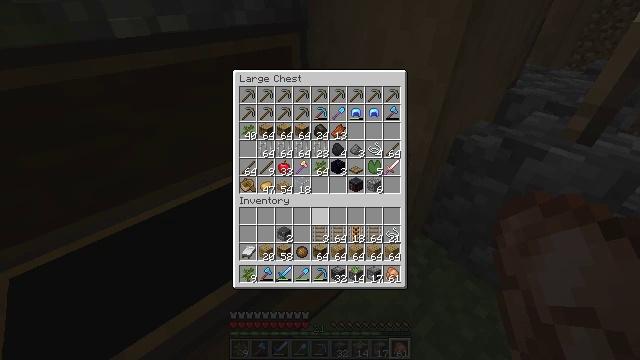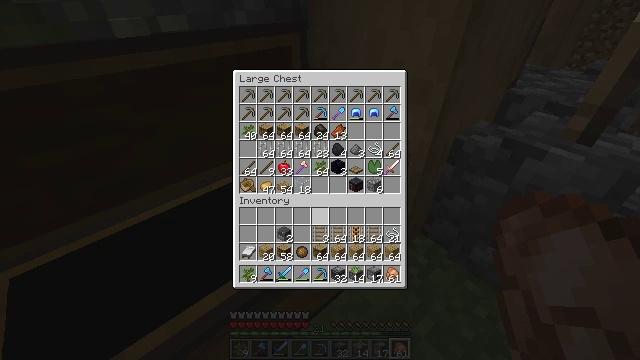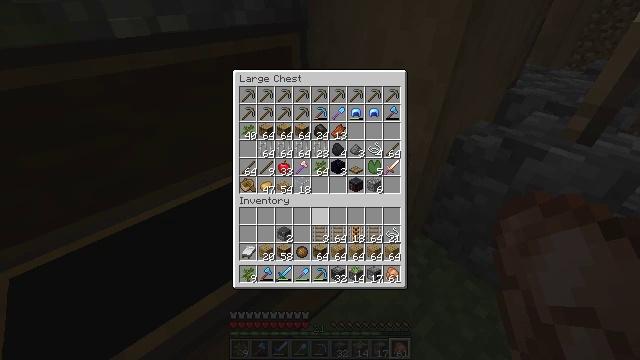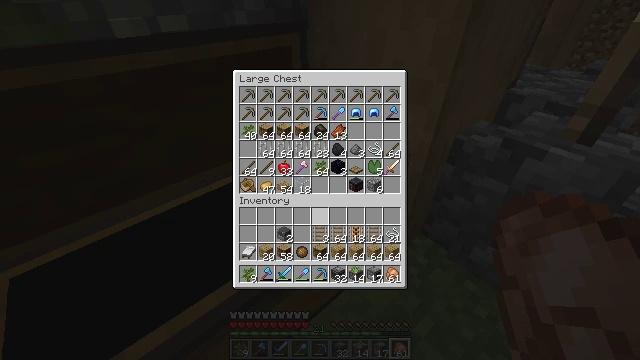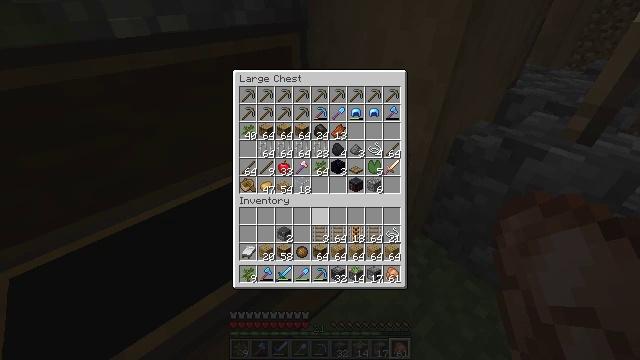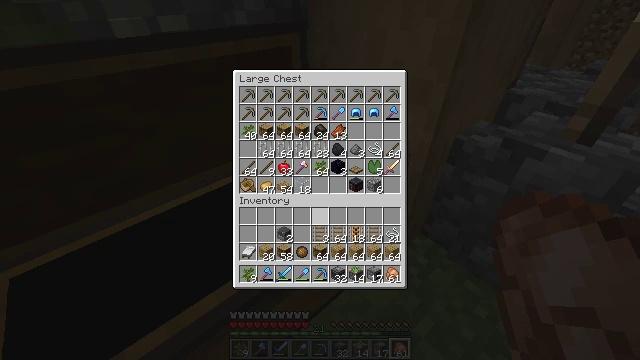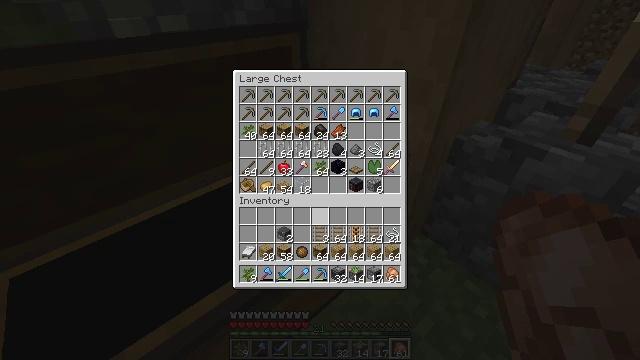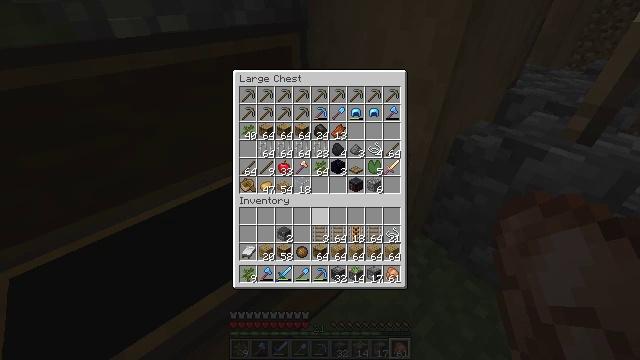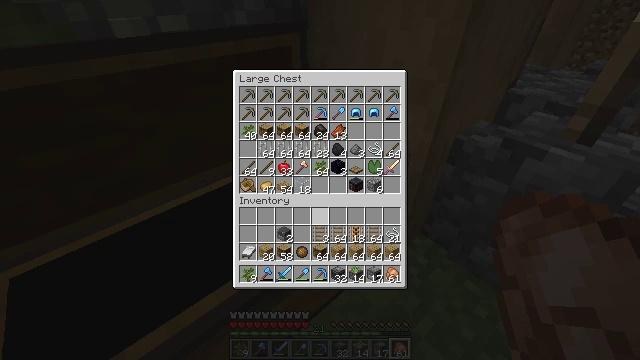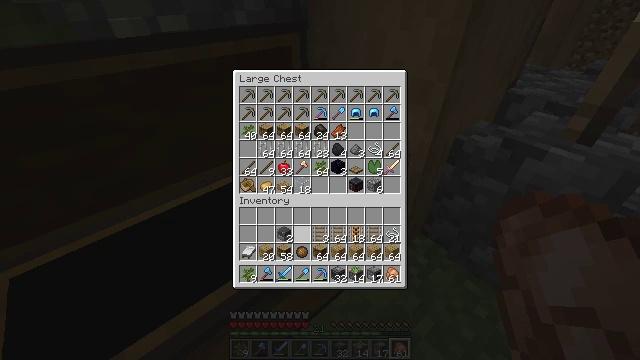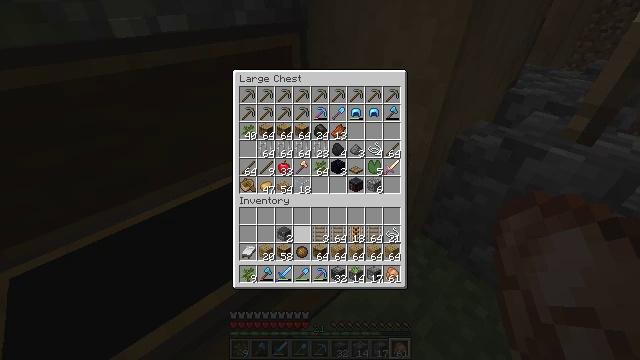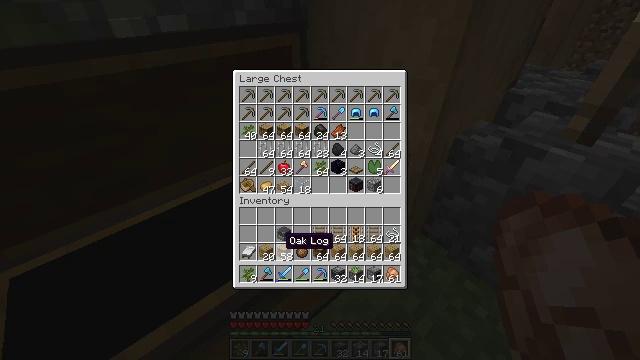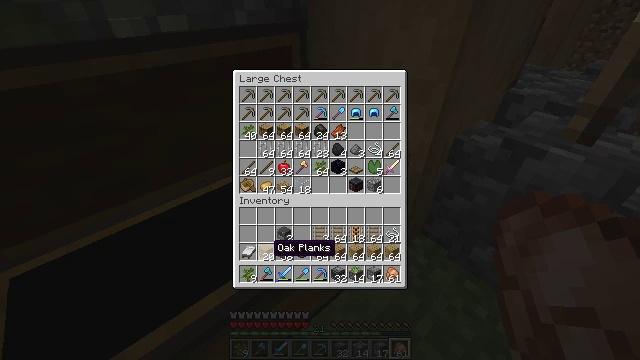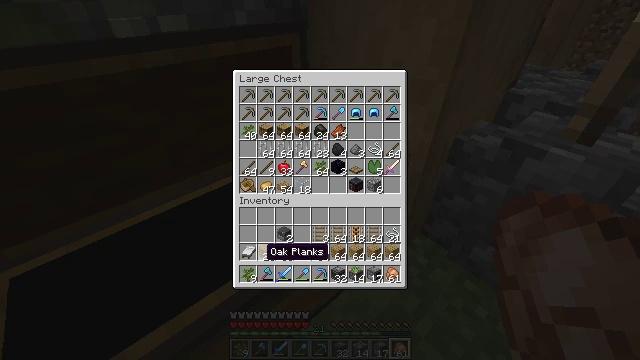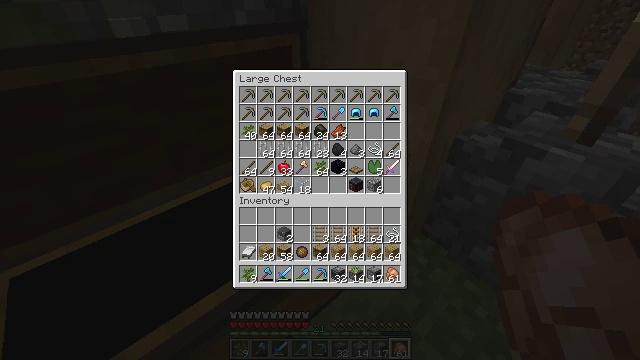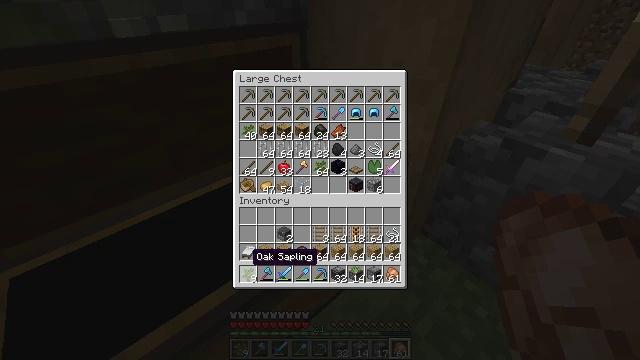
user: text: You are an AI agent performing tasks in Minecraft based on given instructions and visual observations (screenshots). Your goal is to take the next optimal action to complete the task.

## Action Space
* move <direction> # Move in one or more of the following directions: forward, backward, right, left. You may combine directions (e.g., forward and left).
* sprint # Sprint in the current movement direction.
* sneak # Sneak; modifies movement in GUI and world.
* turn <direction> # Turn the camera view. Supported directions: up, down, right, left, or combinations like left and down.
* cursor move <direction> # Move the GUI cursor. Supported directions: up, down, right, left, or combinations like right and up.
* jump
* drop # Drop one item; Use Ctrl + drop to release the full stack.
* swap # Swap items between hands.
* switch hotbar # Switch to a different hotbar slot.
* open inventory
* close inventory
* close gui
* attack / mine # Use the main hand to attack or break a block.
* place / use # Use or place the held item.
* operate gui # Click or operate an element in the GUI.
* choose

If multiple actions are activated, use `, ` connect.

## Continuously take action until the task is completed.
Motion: motion action
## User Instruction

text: Drop a furnace.
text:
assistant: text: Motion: sneak
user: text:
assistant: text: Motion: sneak
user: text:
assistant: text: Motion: sneak
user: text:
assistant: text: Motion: sneak
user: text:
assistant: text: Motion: sneak
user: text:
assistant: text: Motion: sneak
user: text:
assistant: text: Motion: sneak
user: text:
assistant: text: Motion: sneak
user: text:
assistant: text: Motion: sneak, cursor move left and down
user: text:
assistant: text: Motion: sneak, cursor move left and down
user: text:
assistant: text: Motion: sneak, cursor move left and down
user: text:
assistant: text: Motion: sneak, cursor move left and down
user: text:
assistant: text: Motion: sneak, cursor move left
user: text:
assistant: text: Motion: sneak, cursor move left
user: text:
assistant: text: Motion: sneak
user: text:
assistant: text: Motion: sneak
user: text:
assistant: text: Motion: sneak
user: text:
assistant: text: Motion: sneak
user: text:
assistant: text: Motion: sneak
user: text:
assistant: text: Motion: sneak
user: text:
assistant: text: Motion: sneak
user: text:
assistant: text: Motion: sneak
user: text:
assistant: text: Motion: sneak, operate gui
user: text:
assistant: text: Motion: sneak, operate gui
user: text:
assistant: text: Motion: sneak
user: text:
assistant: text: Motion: sneak
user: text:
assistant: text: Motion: sneak
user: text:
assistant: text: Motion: sneak
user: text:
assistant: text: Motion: sneak, cursor move right and up
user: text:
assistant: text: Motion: sneak, cursor move right and up